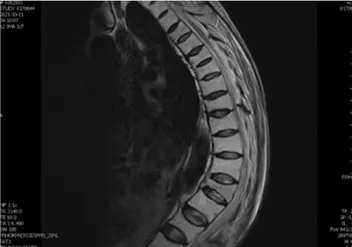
MRI of this patient after therapy. (B) Sagittal T2 thoracic vertebrae T2-T5 are slightly hypersignal.
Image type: radiology (mri)